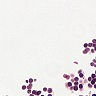
Metastatic tissue present: no